Interaction volume radius: 10 \u00c5
Interaction volume height: 15 \u00c5
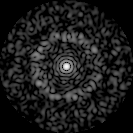
Disorder parameter: 0.8266